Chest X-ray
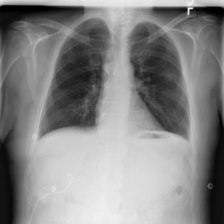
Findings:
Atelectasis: negative
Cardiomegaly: negative
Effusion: positive
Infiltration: negative
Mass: negative
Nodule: negative
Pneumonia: negative
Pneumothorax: negative
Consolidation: negative
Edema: negative
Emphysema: negative
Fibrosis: negative
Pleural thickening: negative
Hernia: negative